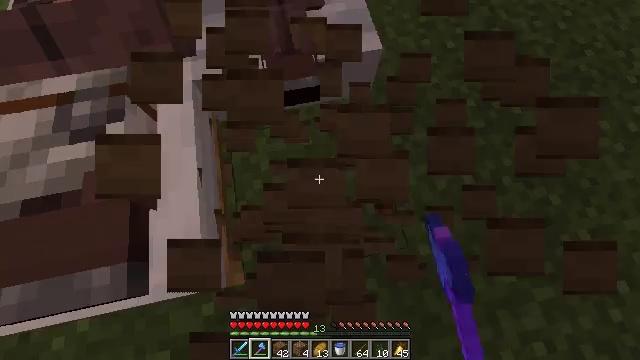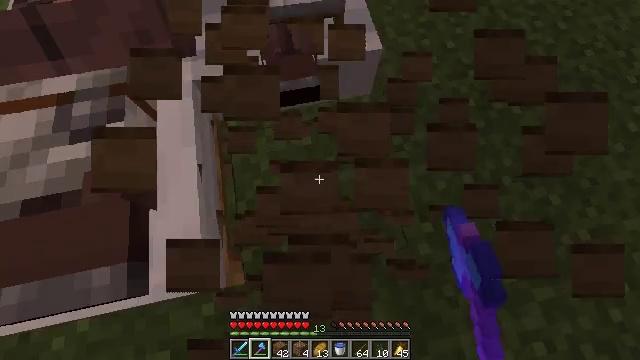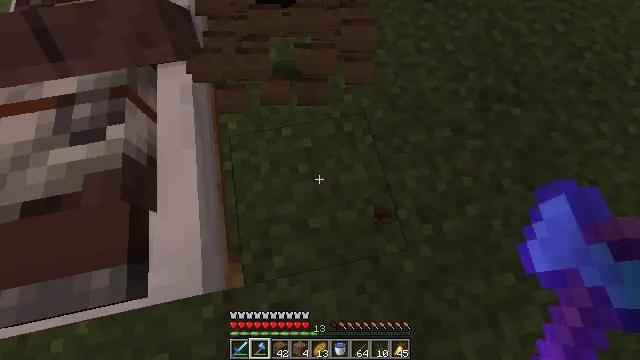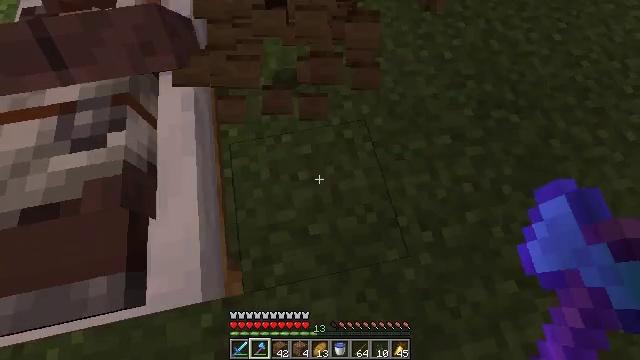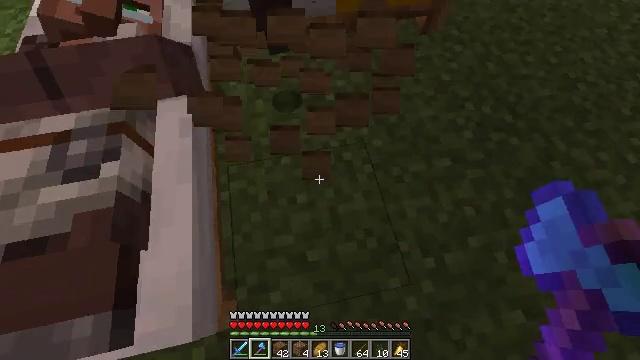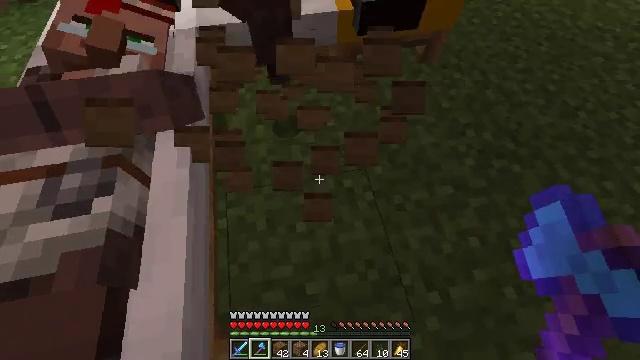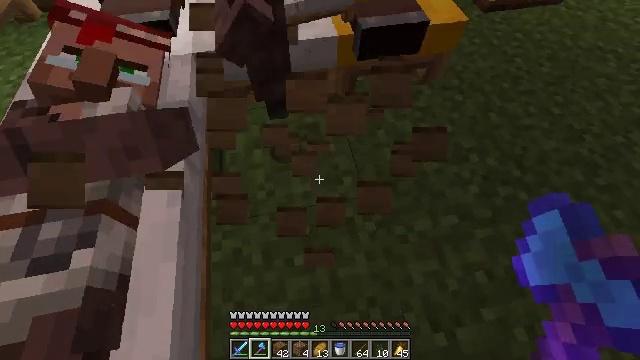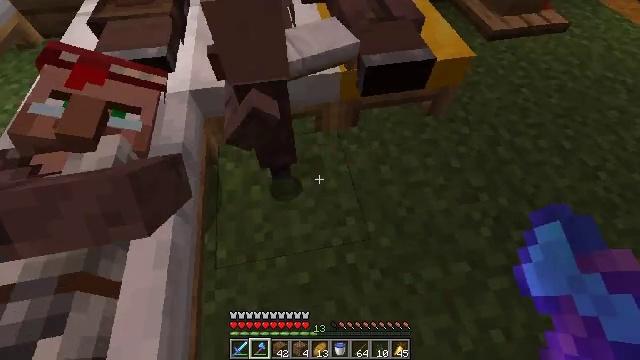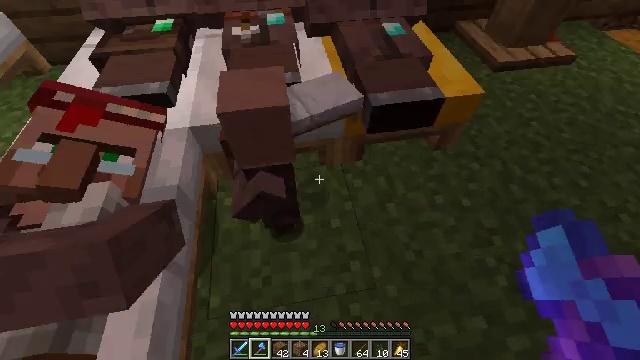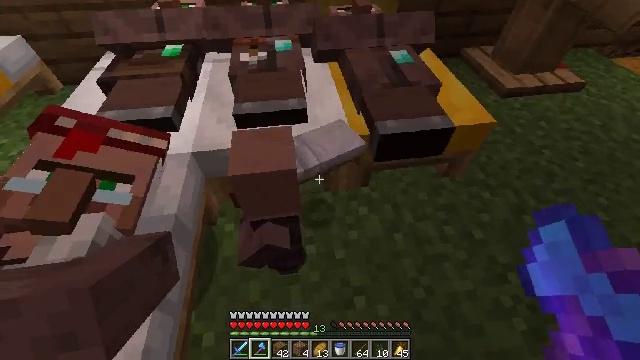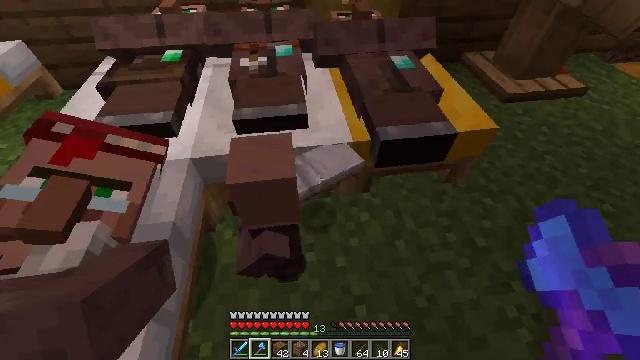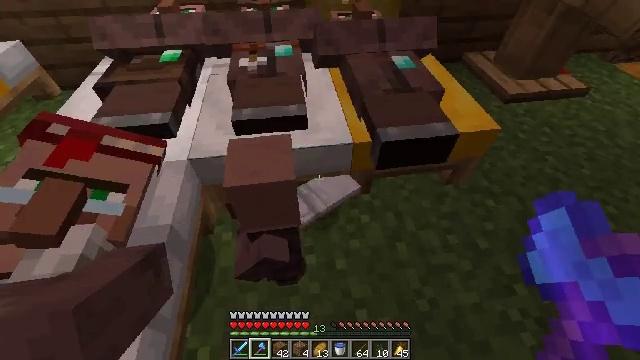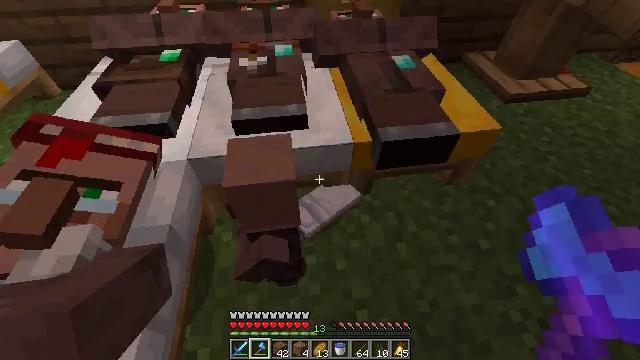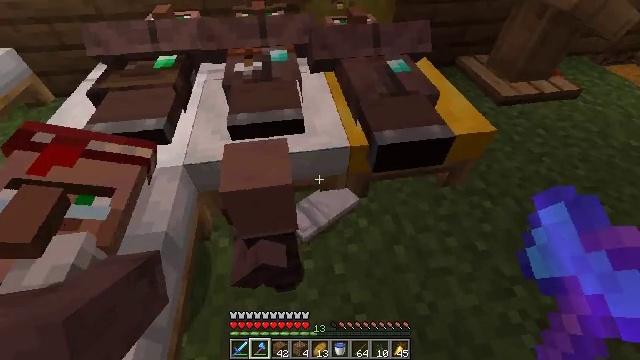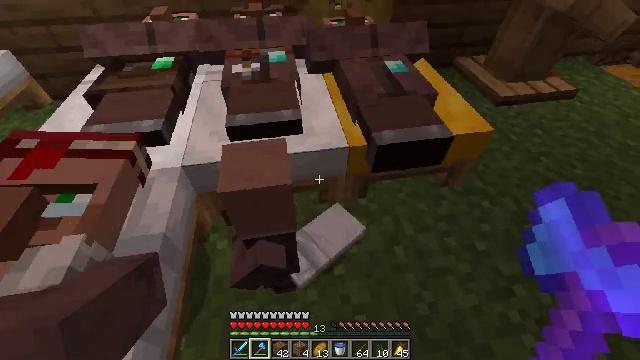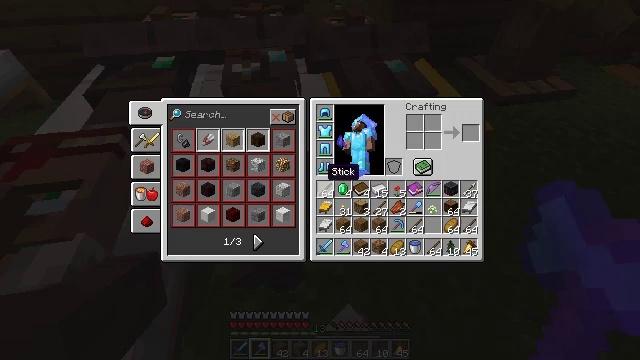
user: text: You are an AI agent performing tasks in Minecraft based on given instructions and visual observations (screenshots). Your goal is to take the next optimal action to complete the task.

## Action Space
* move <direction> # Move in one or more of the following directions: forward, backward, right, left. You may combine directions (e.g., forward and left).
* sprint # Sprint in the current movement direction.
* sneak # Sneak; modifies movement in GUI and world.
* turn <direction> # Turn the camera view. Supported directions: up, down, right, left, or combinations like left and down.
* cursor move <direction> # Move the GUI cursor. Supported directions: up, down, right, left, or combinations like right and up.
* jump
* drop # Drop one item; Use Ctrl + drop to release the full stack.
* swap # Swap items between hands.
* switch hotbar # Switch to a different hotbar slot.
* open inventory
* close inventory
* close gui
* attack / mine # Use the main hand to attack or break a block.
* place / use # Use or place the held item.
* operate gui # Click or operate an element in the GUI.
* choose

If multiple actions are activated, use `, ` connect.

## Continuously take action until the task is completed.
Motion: motion action
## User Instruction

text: Collect the yellow bed from its place.
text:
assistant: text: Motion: no_op
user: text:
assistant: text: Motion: no_op
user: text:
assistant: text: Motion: turn up
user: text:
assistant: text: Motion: move forward, turn up
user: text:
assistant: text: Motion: move forward, turn up
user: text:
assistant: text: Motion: move forward, turn up
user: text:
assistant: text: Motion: move forward, turn up
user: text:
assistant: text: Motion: turn left and up
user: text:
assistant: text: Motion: turn left and up
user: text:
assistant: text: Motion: no_op
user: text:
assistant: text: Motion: no_op
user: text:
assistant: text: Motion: no_op
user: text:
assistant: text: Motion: turn right
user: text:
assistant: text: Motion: no_op
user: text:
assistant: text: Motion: open inventory
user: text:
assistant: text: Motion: open inventory
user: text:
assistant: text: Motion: cursor move right, open inventory
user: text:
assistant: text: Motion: cursor move right
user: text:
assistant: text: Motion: no_op
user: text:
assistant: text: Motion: no_op
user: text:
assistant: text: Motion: no_op
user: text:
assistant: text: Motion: no_op
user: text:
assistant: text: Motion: cursor move right
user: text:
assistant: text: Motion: cursor move right
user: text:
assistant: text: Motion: cursor move right
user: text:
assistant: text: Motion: cursor move right
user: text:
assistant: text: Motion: no_op
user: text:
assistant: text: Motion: close inventory
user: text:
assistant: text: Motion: close inventory
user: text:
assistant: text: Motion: turn right and up, close inventory